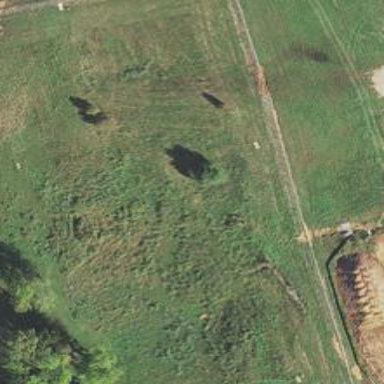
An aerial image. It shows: Disc golf tee.